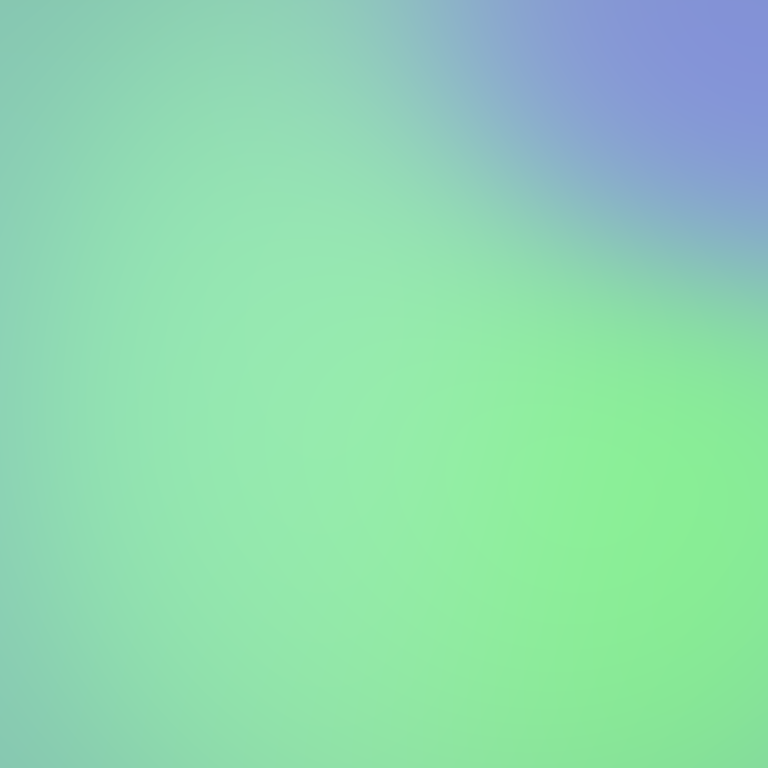
Abstract light effect, smooth gradient from soft green to light blue, calm atmosphere, diffuse light, no room, no furniture, no objects.